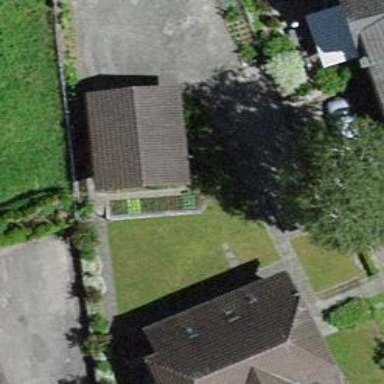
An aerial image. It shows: Garage.